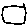
Label: square